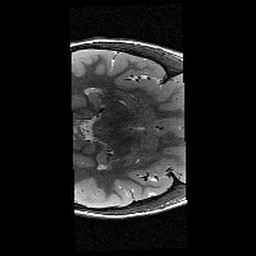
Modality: T2w
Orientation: axial
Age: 11
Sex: female
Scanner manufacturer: siemens
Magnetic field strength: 3 T
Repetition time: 9.23 s
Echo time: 0.067 s